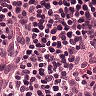
Metastatic tissue present: no